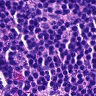
Metastatic tissue present: no